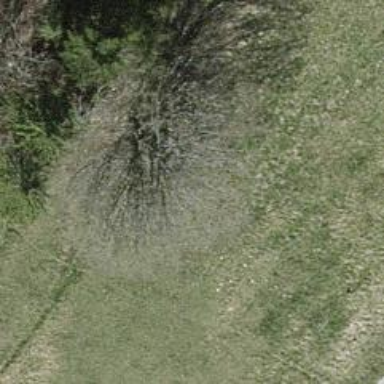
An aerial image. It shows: Beautiful tree in nature.